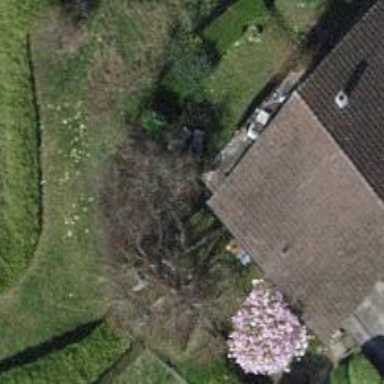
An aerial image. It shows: Garden with deciduous broadleaved trees.